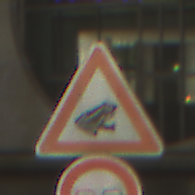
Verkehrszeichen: AmphibienwanderungLinks
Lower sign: Ueberholverbot
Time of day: Night
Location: Outdoor (Urban)
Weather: PartlyCloudy
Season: NotSpecified
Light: Artificial